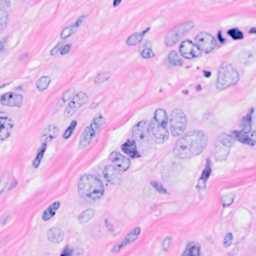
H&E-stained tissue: Breast